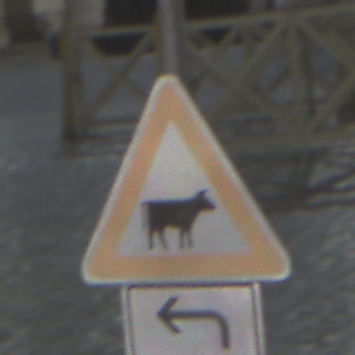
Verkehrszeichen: ViehtriebLinks
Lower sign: RichtungsangabeDurchPfeile2
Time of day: Night
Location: Outdoor (Urban)
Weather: PartlyCloudy
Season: NotSpecified
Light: Artificial